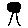
Label: tree